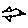
Label: bird